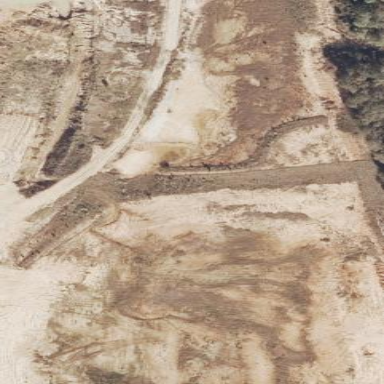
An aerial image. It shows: Brownfield site with resource of sand.